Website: macys
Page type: customer-info-address
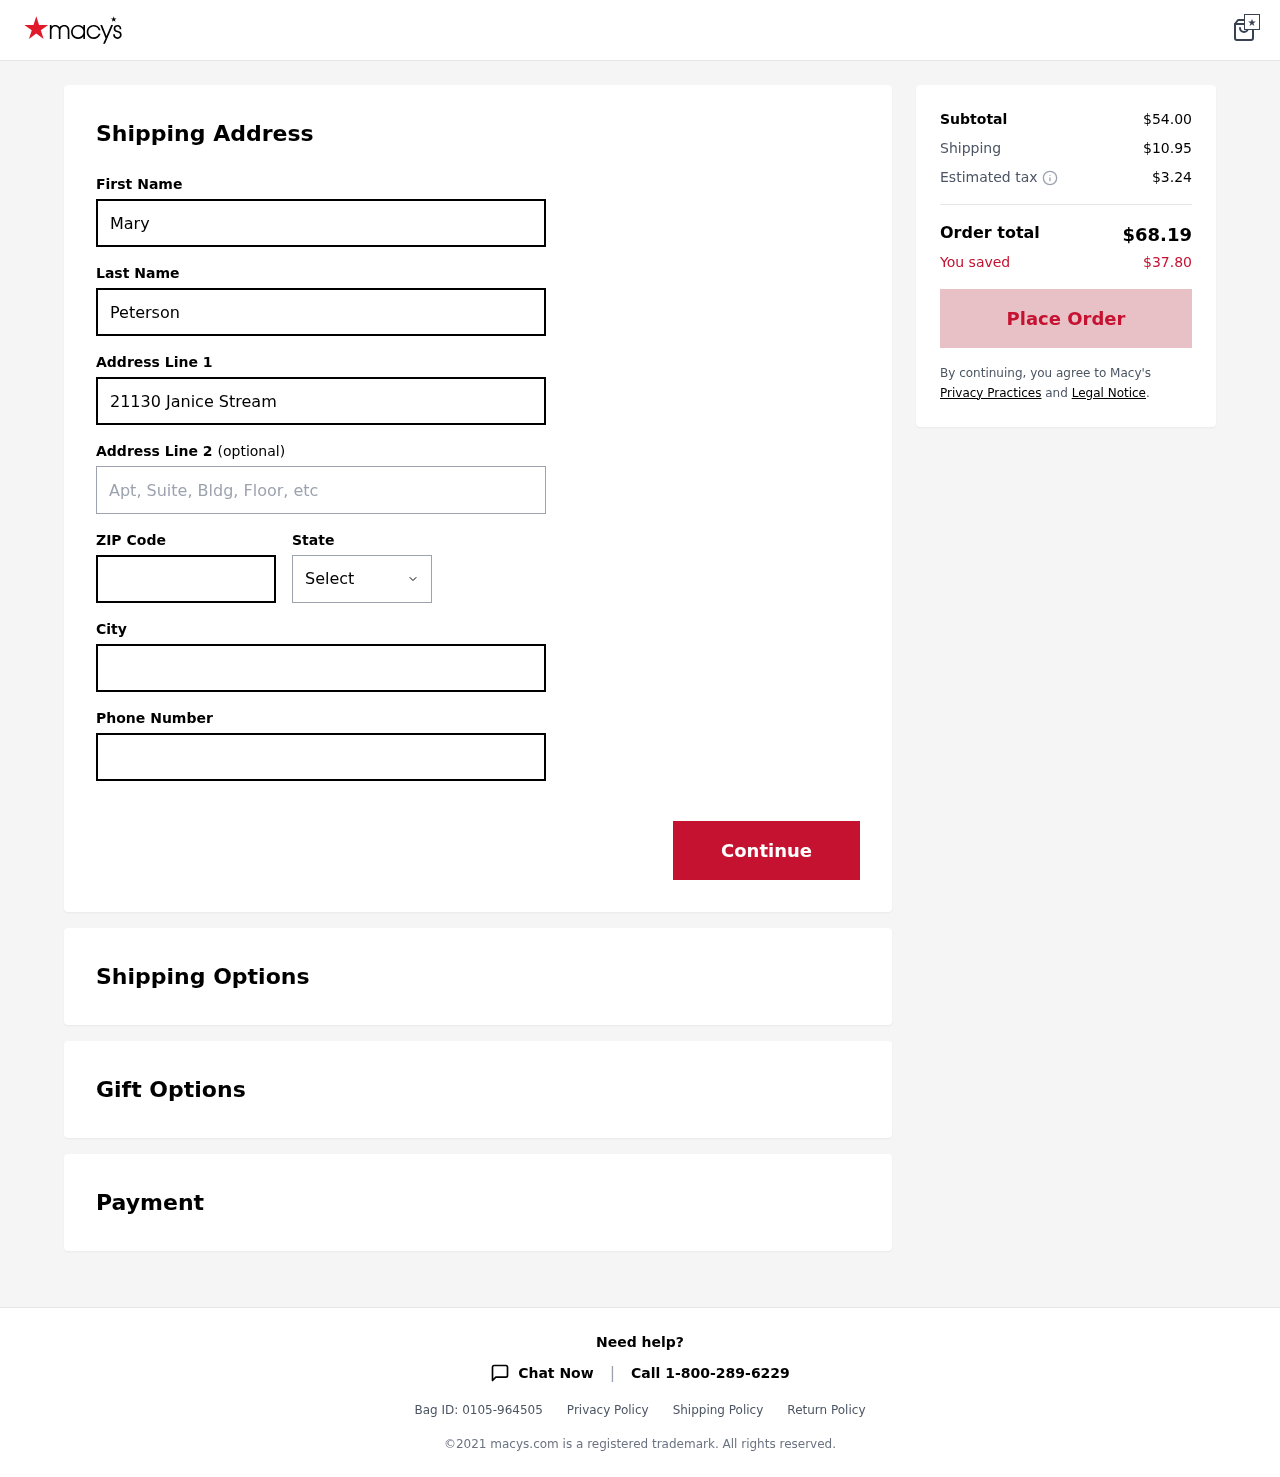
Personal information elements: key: PII_CITY
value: South Adam
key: PII_FIRSTNAME
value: Mary
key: PII_LASTNAME
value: Peterson
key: PII_PHONE
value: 8495744202
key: PII_POSTCODE
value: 76500
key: PII_STATE
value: Illinois
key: PII_STREET
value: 21130 Janice Stream
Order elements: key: ORDER_SUBTOTAL
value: $54.00
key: ORDER_SHIPPING_COST
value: $10.95
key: ORDER_TAX
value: $3.24
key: ORDER_TOTAL
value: $68.19
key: ORDER_SAVINGS
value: $37.80